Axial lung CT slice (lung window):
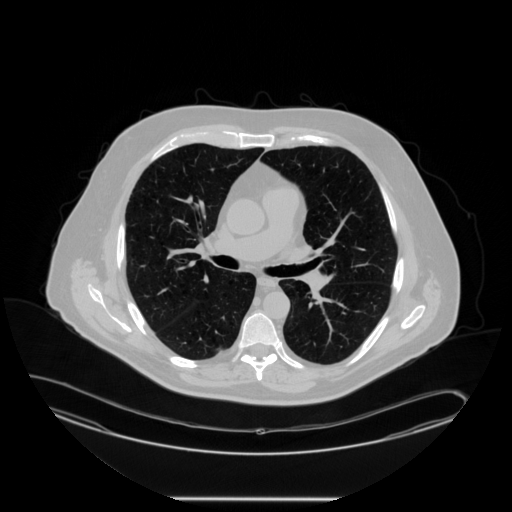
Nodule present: no